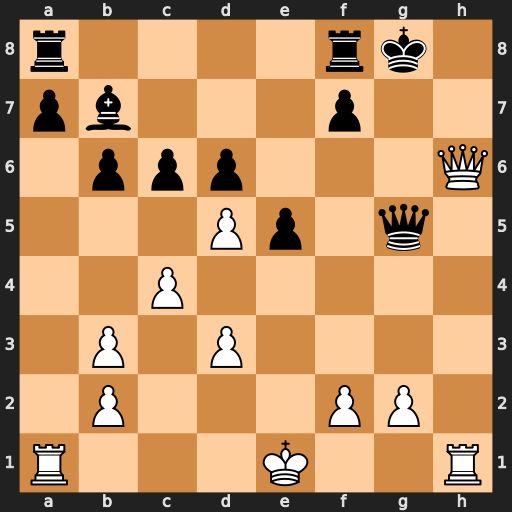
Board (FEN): r4rk1/pb3p2/1ppp3Q/3Pp1q1/2P5/1P1P4/1P3PP1/R3K2R
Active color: w
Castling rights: KQ
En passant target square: -
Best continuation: Qxg5#